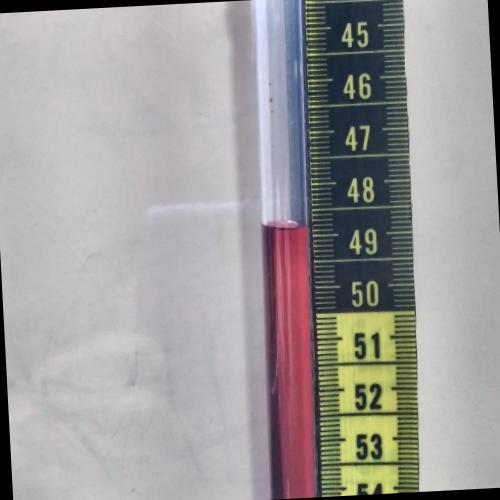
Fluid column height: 48.8 cm